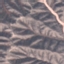
Land use / land cover: HerbaceousVegetation